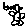
Label: bird